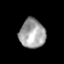
Tissue: prostate
Cell type: T cells
Senescence score: 0.3276
Nuclear area (px): 736
Mean DAPI intensity: 161.977